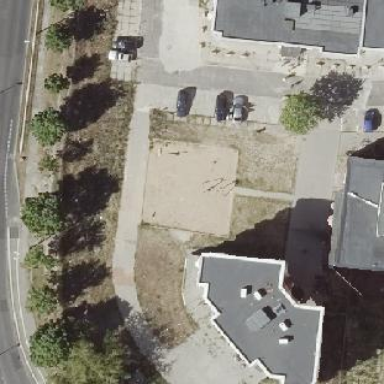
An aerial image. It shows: Playground area for leisure activities on the land.